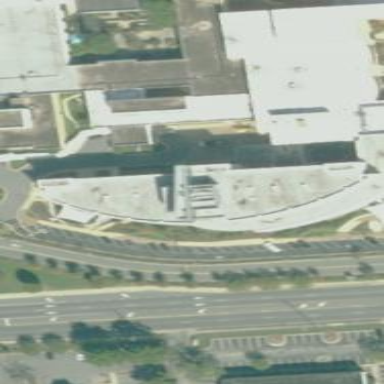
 serving as amenity and providing healthcare services."